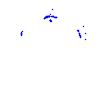
Particle: kaon